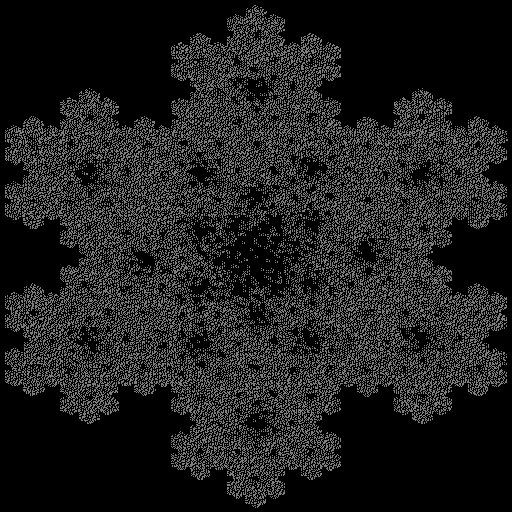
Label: koch_snowflake